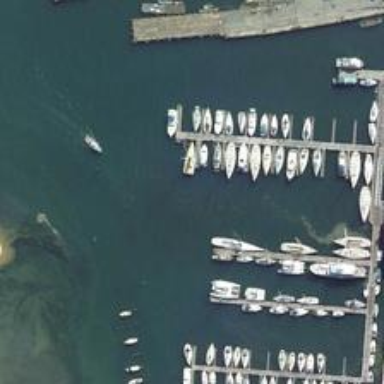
Many boats are in a port near a wharf .